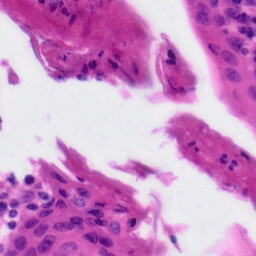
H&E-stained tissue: Tonsil